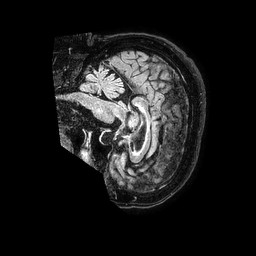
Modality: FLAIR
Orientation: sagittal
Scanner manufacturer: philips
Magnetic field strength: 1.5 T
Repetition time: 4.8 s
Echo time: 0.3 s